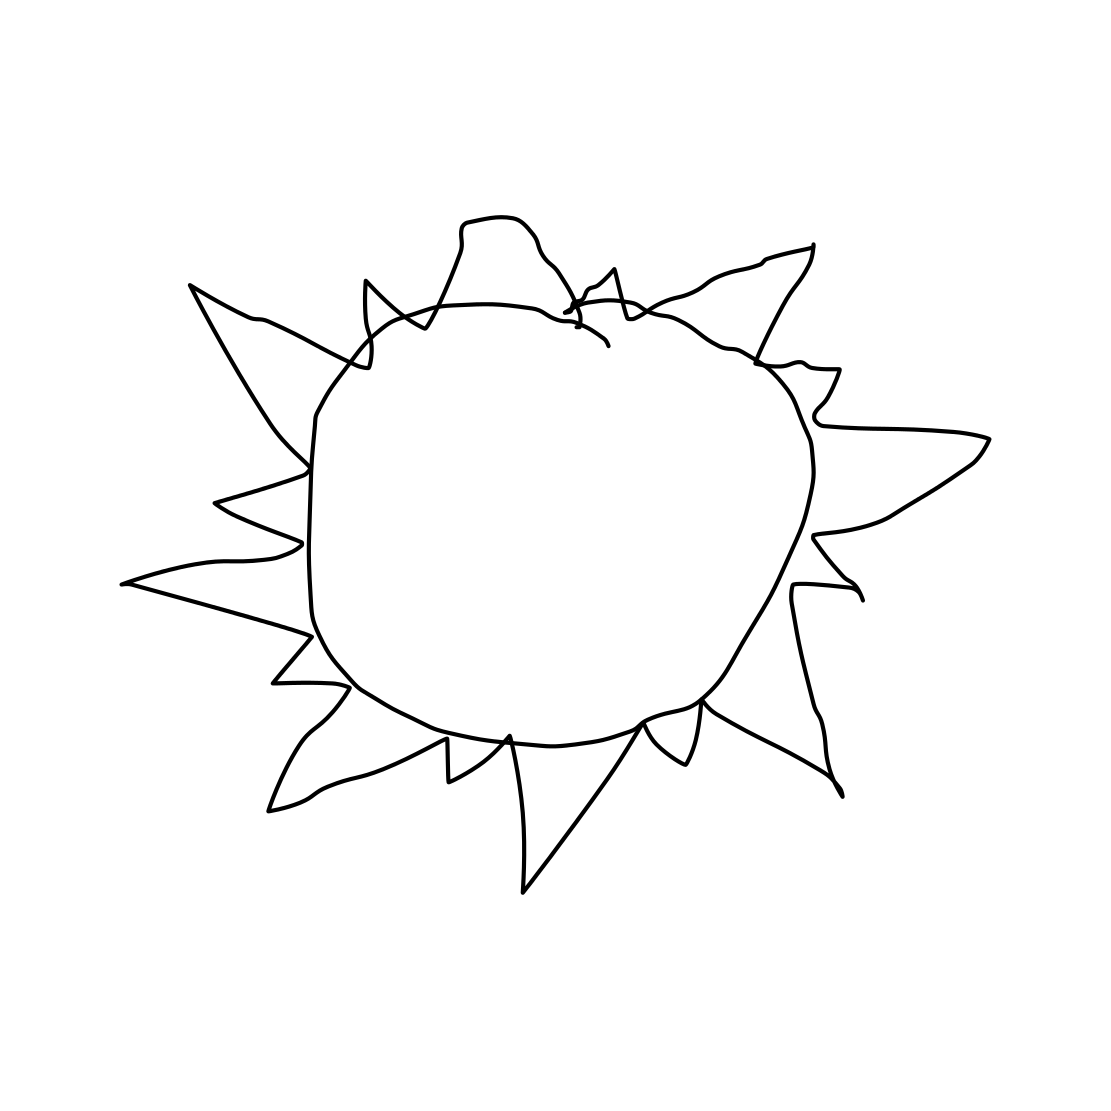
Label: sun